Question: Stackers, I need to put shadows around my tabs previously created using <URL> plugin. Shadows must be on the right and top of tabs.
Using moz-box-shadow or similar could be great, but my application should be view on IE too.
My JQuery code (very simple):
'''
$("#tabs").tabs();
'''
This is how it looks:

Anybody know how to do this? Thanks!
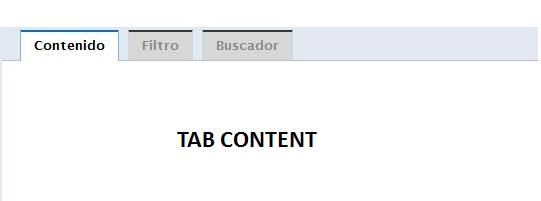
Answer: With PIE.htc css3 shadows do work in internet explorer 6+ : <URL>
The PIE shadows look better than the IE shadow/dropshadow filters.